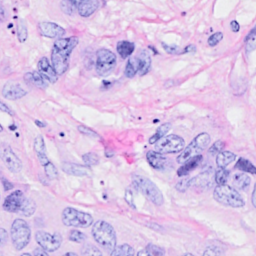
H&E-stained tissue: Breast